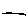
Label: line